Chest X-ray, AP view. Patient: 66 years old, sex M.
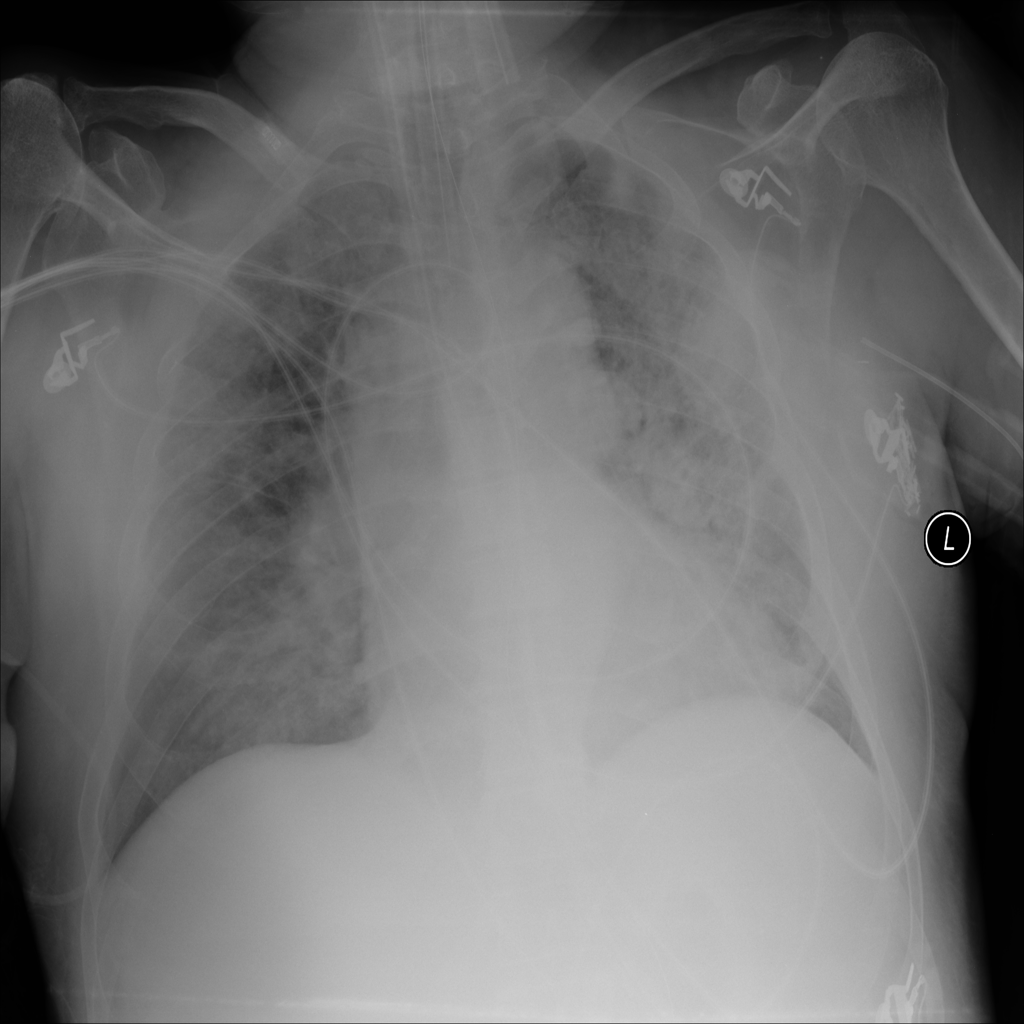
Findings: Infiltration